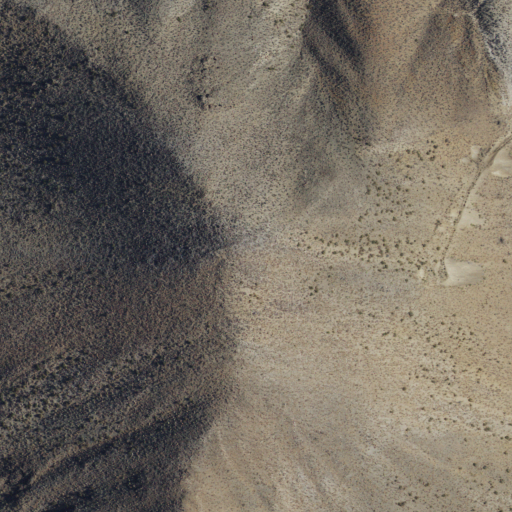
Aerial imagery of mountain in California named Sugarloaf Mountain containing only shrub